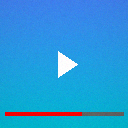
Screen state: on